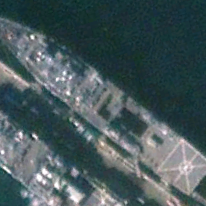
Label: combat